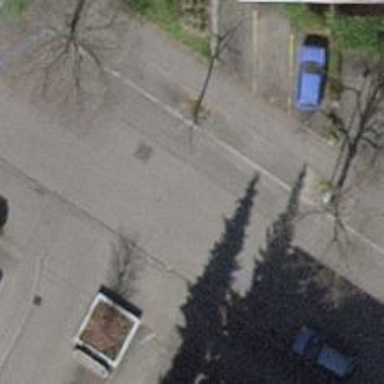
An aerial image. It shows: Asphalt road in living street.